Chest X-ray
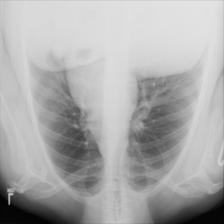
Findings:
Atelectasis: negative
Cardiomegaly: negative
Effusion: negative
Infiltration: negative
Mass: negative
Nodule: negative
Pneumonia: negative
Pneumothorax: negative
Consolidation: negative
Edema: negative
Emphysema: negative
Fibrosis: negative
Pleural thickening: negative
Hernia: negative